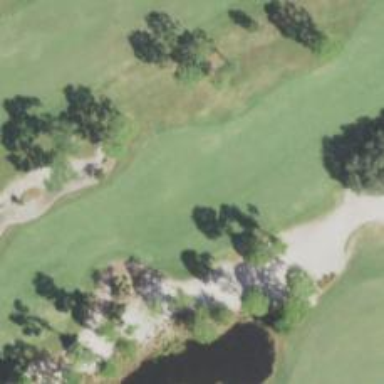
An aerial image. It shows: View of golf hole.